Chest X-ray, PA view. Patient: 60 years old, sex F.
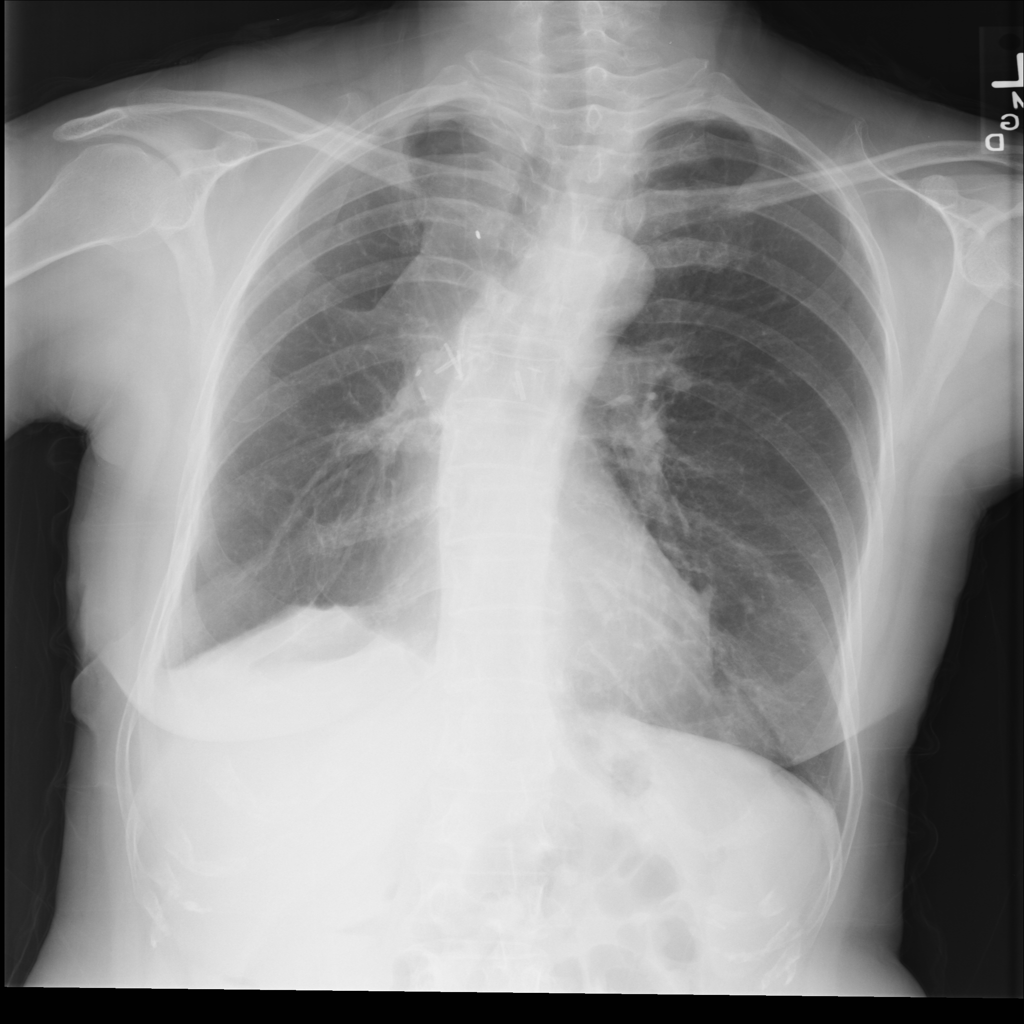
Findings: No Finding